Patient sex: M
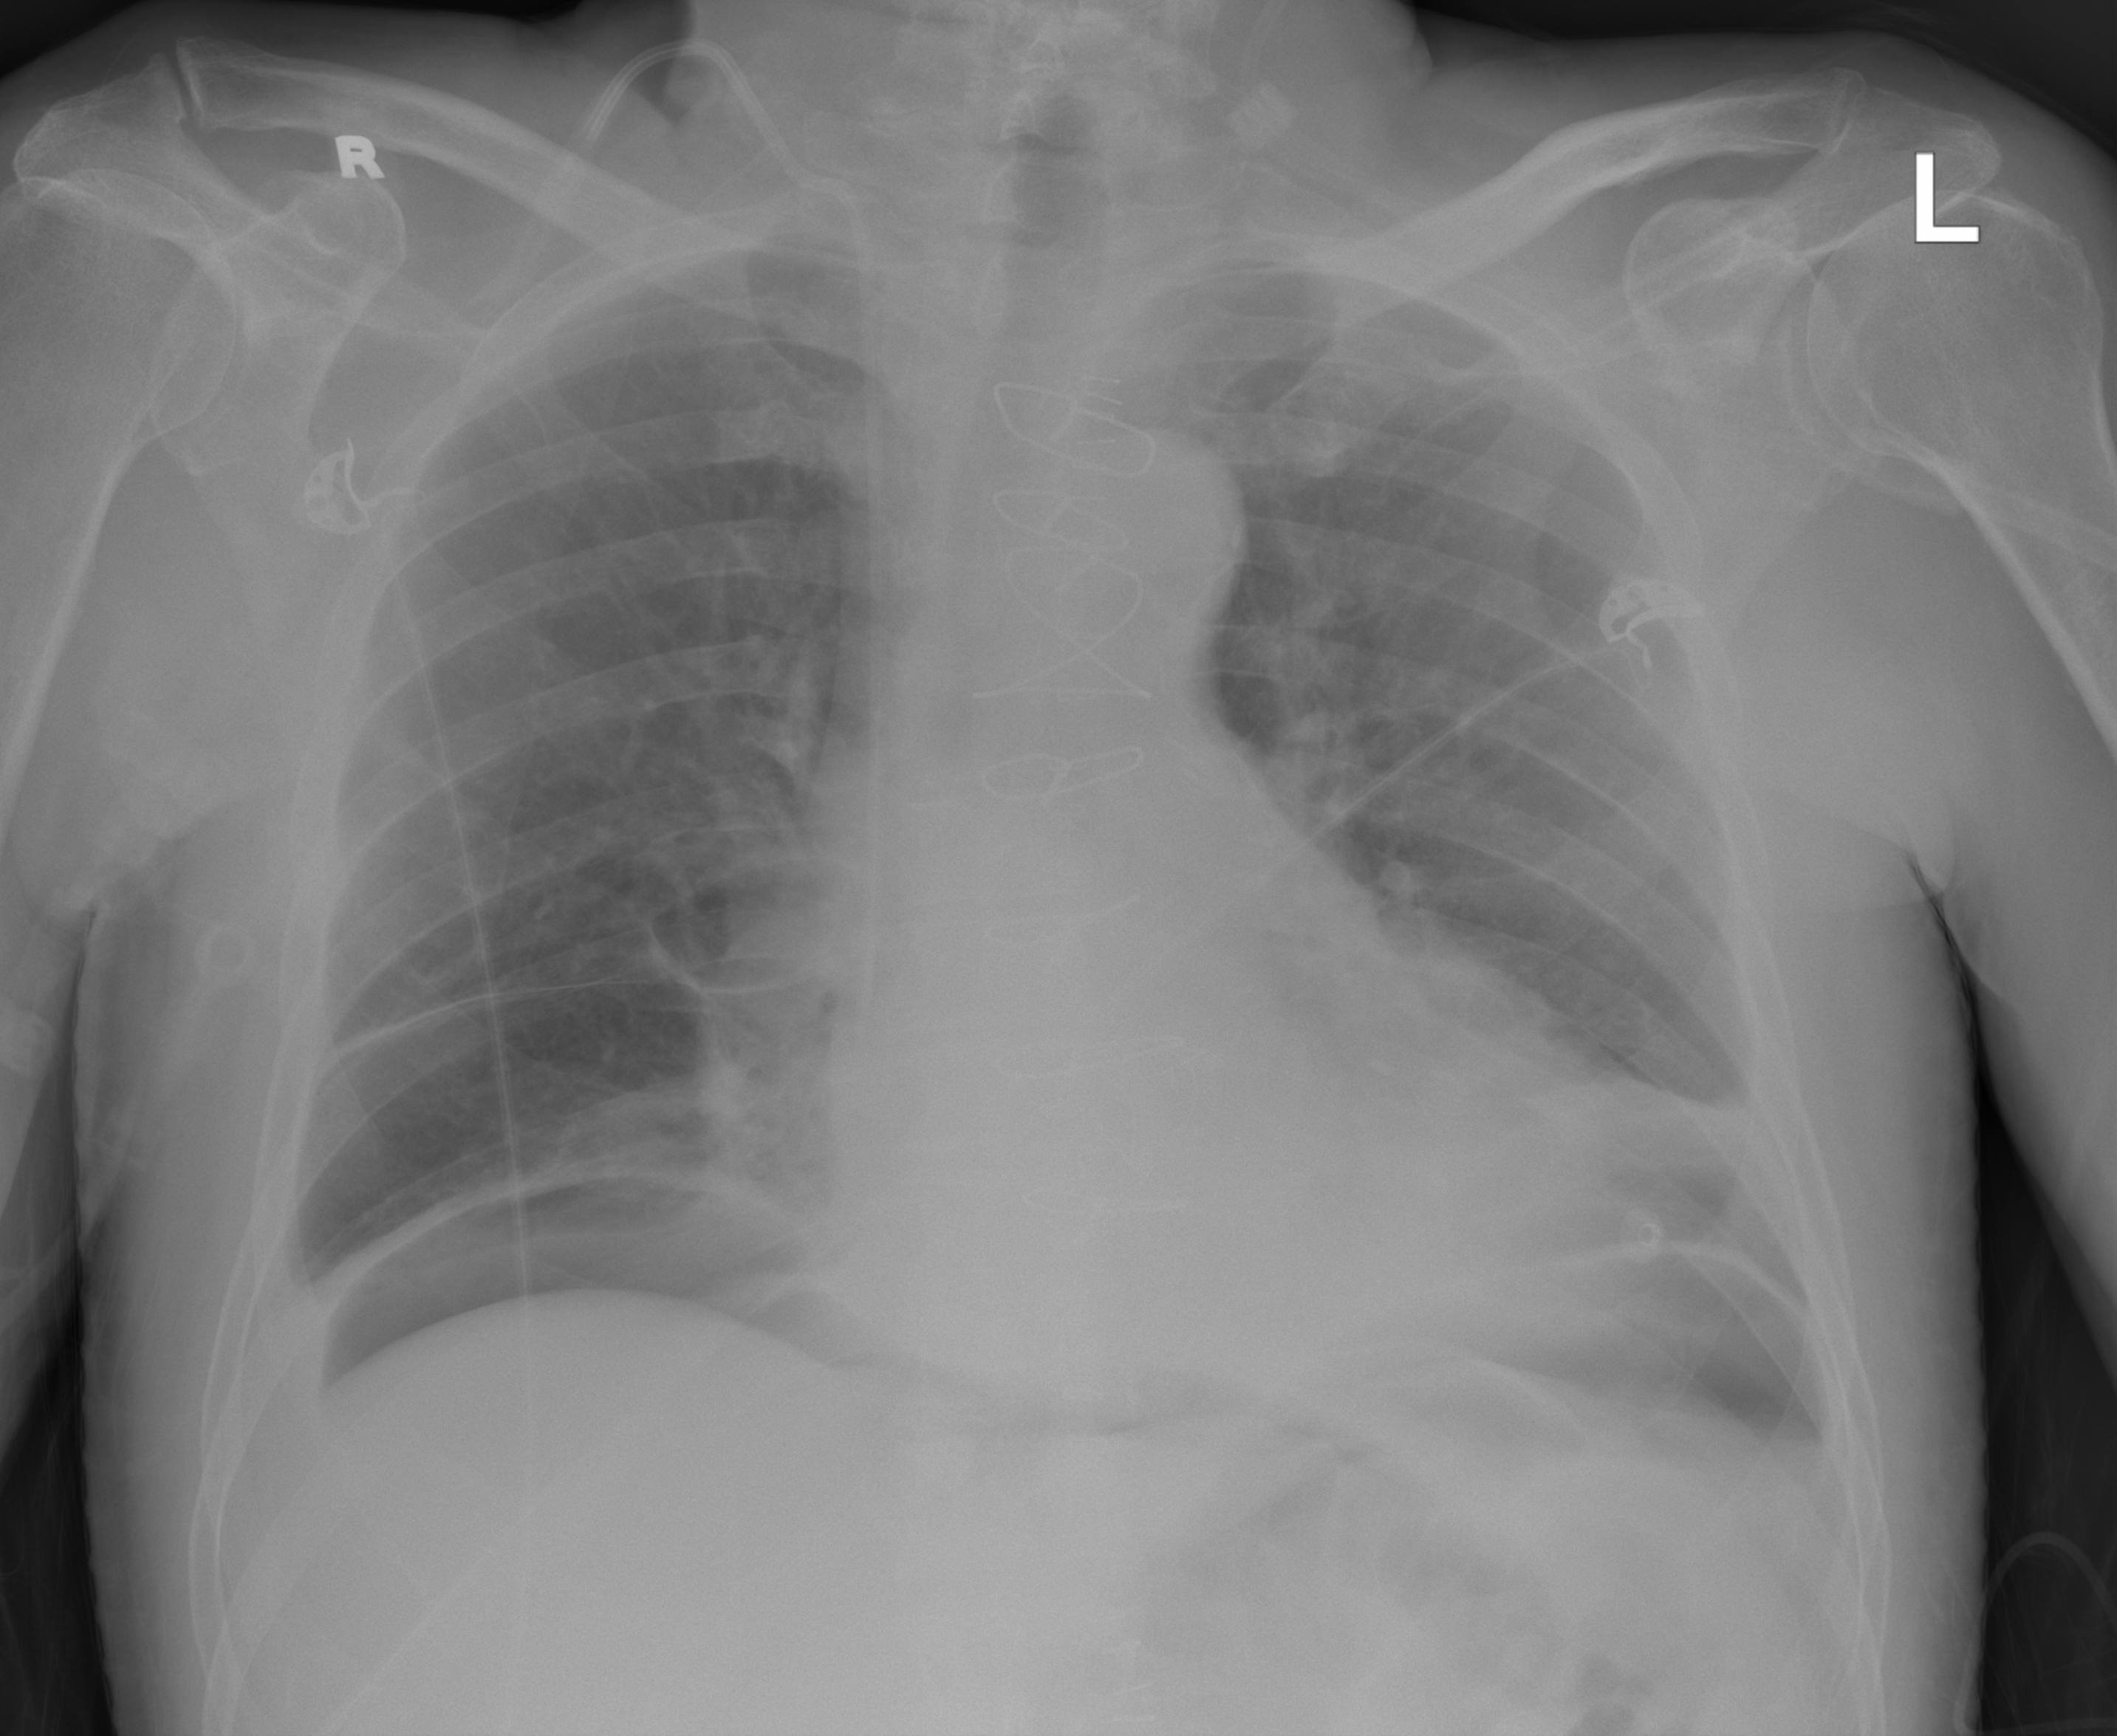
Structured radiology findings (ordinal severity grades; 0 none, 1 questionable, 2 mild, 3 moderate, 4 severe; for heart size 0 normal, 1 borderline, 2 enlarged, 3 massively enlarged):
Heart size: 0
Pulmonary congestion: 0
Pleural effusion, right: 0
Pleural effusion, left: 0
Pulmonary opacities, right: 0
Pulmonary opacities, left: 0
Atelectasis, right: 0
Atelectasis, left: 2